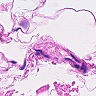
Metastatic tissue present: no